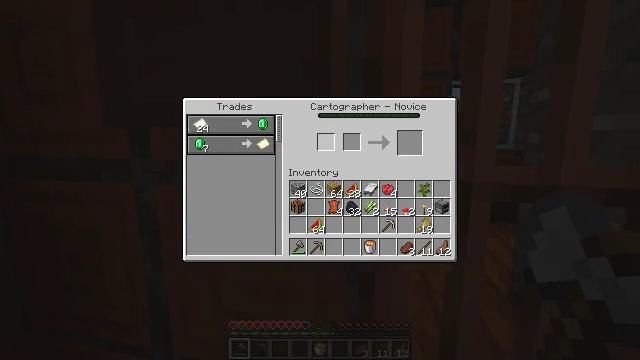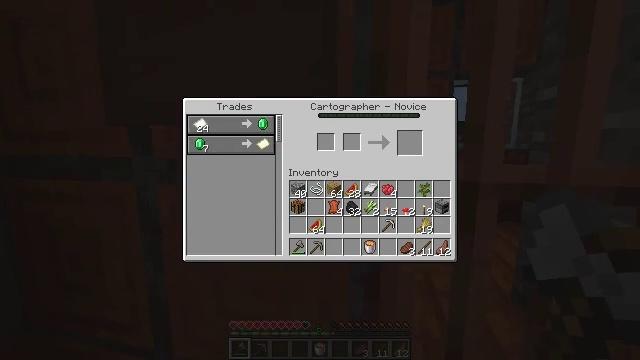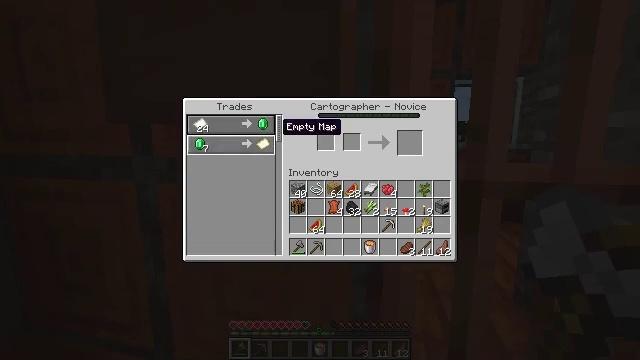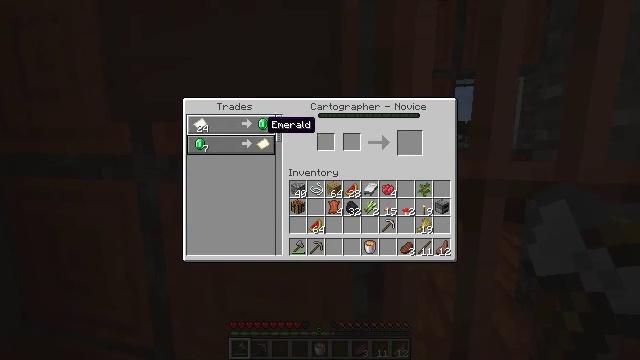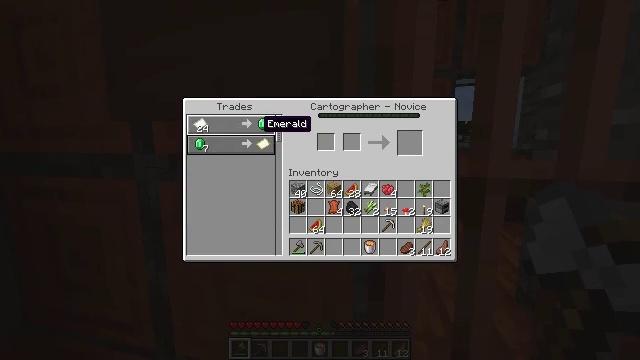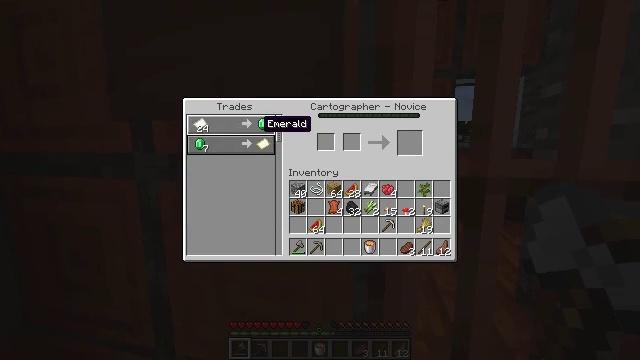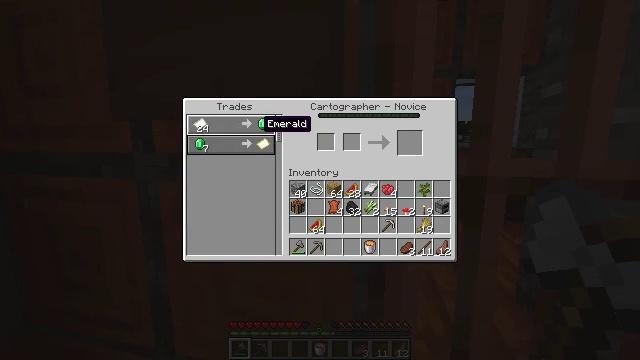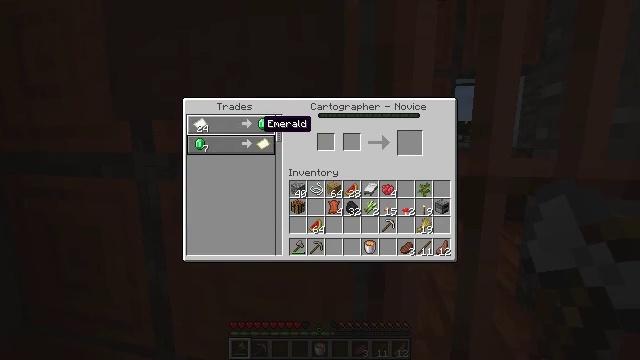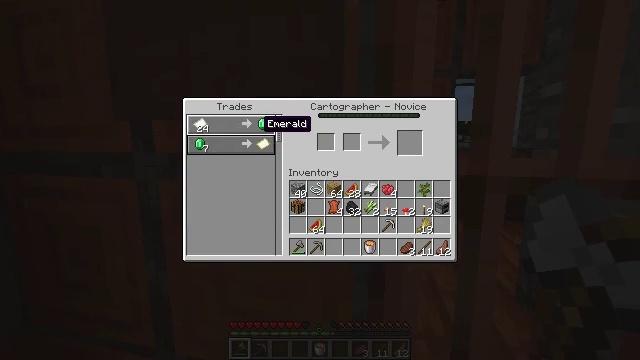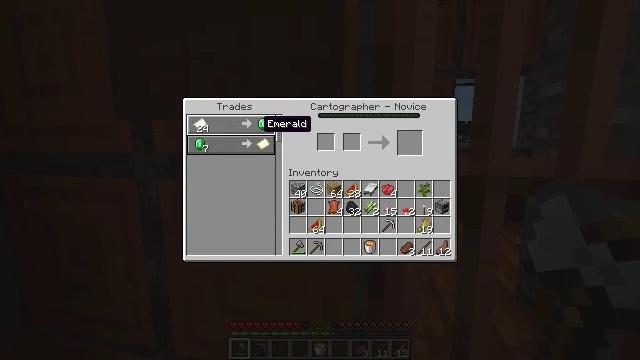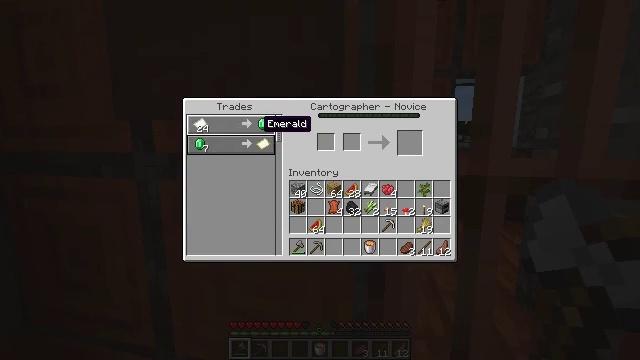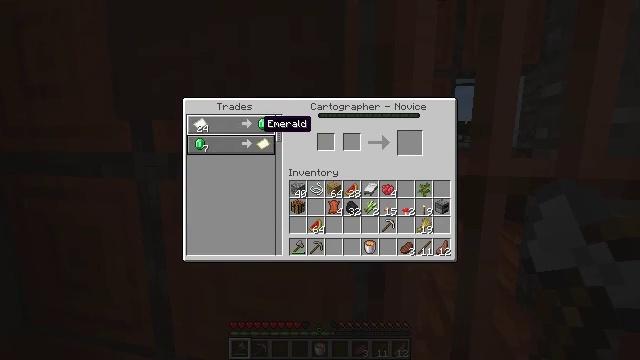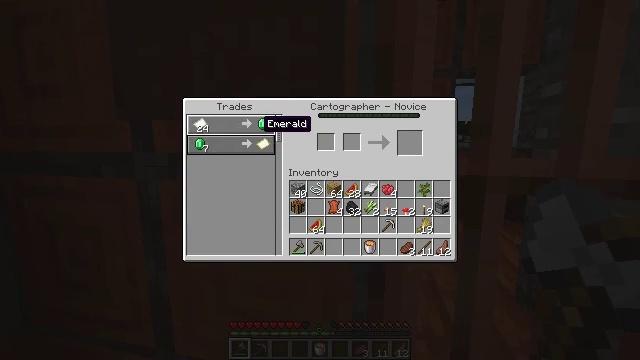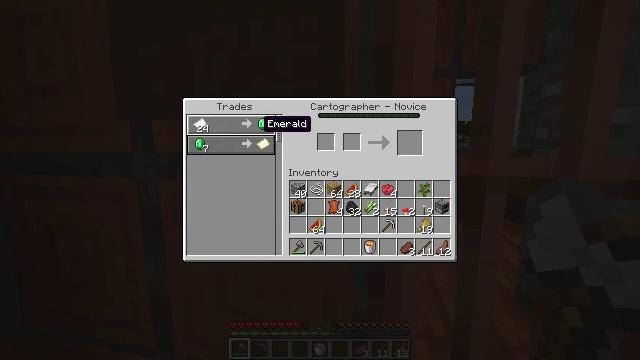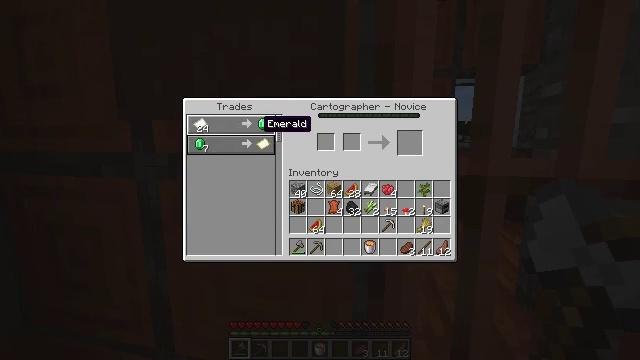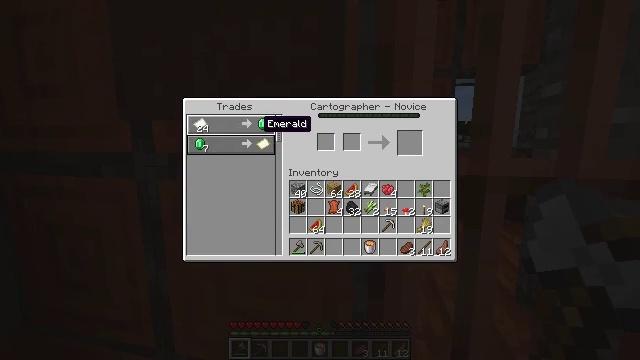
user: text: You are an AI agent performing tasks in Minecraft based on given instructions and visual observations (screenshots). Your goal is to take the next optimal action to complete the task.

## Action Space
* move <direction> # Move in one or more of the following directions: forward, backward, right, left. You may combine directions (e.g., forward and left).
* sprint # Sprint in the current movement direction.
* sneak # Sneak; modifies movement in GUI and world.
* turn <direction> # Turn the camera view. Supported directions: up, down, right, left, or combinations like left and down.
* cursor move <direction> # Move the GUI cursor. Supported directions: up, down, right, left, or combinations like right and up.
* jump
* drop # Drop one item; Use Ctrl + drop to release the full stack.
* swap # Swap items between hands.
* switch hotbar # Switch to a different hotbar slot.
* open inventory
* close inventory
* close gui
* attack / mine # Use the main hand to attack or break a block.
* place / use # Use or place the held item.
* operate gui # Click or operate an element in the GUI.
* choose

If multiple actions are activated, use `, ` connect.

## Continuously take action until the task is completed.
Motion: motion action
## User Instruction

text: Collect the acacia door for reuse.
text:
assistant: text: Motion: cursor move left
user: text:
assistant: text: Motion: cursor move left
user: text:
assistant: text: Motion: cursor move left
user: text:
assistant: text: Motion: no_op
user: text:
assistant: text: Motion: no_op
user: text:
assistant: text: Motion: no_op
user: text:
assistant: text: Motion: no_op
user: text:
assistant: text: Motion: no_op
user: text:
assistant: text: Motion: no_op
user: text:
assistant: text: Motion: no_op
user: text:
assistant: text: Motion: no_op
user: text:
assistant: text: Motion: no_op
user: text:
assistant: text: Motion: no_op
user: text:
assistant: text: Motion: no_op
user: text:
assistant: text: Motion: no_op
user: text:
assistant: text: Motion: no_op
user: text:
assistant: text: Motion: no_op
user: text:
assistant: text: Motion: no_op
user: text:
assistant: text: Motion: no_op
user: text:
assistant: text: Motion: cursor move left
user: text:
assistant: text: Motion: cursor move left
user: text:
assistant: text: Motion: no_op
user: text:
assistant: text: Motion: no_op
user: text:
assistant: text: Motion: no_op
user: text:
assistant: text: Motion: no_op
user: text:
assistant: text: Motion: no_op
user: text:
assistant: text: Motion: no_op
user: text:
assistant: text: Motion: no_op
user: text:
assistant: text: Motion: cursor move right
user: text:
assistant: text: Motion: cursor move right